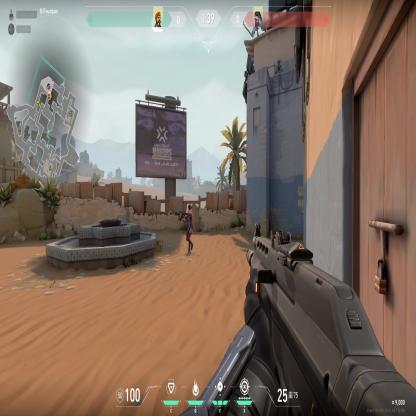
Label: enemy